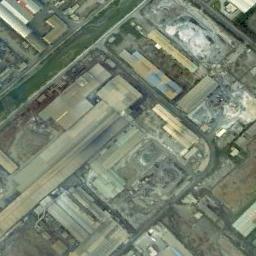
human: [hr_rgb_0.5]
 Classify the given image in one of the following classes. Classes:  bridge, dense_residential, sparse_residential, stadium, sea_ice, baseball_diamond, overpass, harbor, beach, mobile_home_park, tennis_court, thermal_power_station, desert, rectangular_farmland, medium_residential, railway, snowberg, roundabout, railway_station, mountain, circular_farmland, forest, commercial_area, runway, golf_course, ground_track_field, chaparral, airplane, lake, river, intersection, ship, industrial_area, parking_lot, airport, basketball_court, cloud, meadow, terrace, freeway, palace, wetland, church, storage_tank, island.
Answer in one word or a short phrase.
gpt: industrial_area